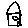
Label: house